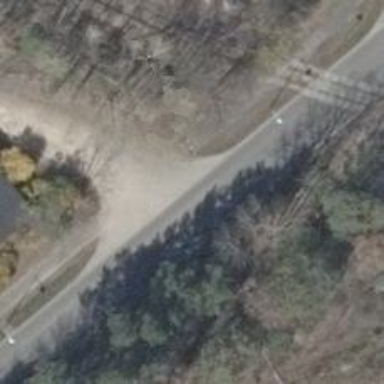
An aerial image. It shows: Unclassified road with asphalt surface.